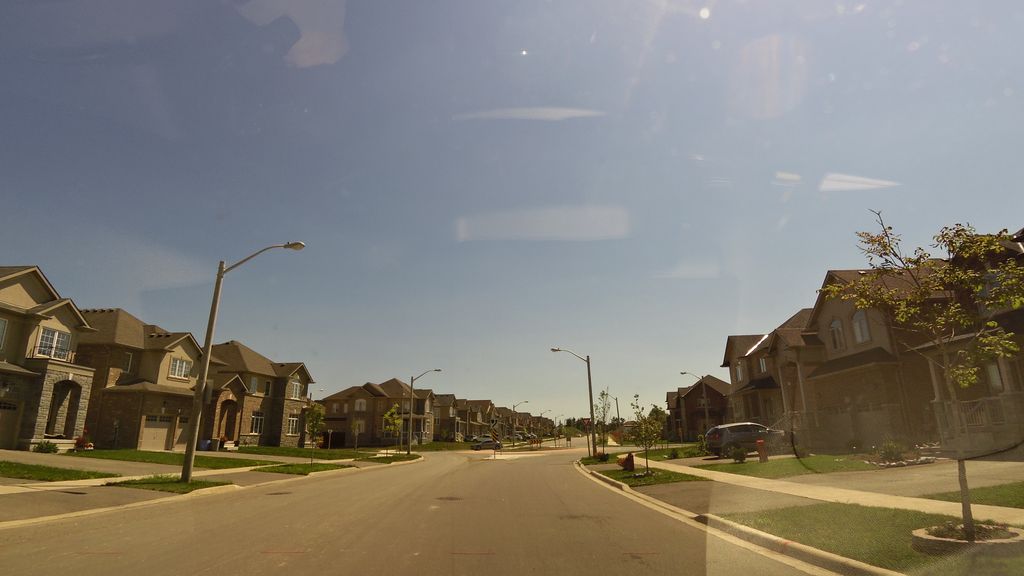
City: hamilton